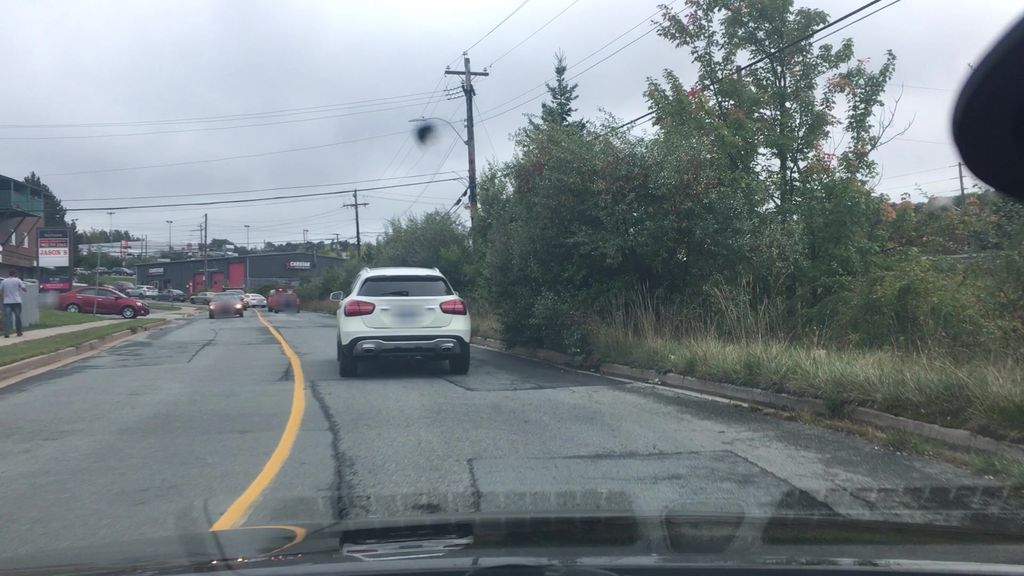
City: halifax